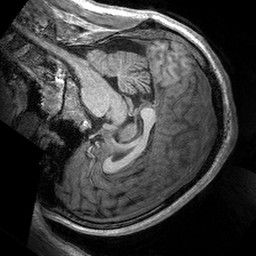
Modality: T1w
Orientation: sagittal
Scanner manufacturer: siemens
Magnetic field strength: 3 T
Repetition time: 2.53 s
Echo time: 0.00288 s